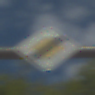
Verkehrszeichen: EndeVorfahrtsstrasse
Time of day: MorningAfternoon
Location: Outdoor (Nature)
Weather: PartlyCloudy
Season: NotSpecified
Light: Natural